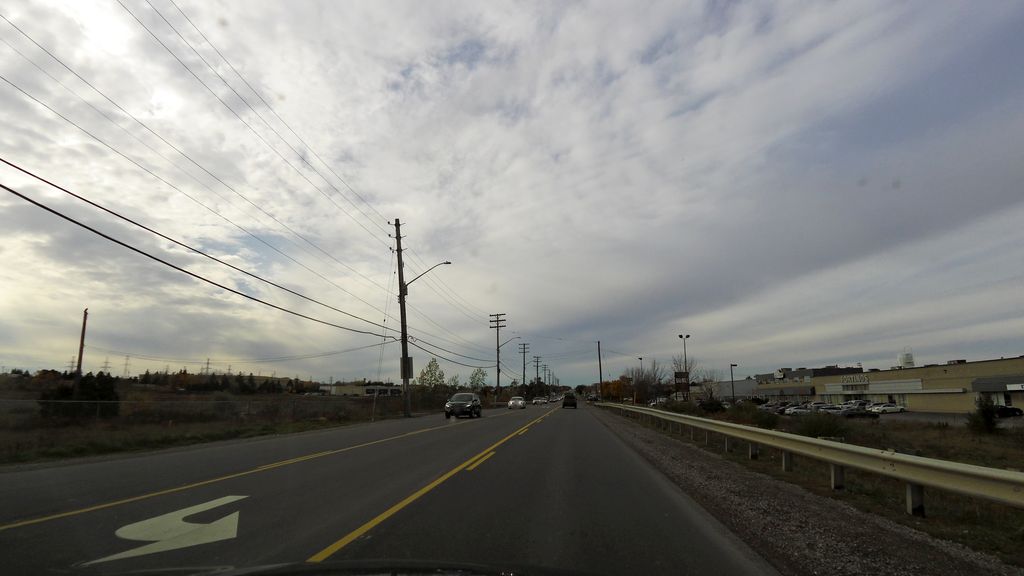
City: hamilton